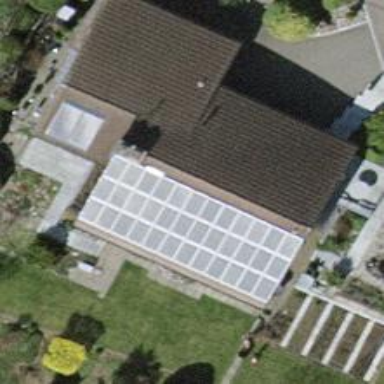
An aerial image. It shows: Solar power generator with photovoltaic panels.